Question: I am trying to modify the color, labels and breaks on the legend of this plot, but the scale_xxx_yyyy options won't work. Any suggestions?
My input is like this:
'''
GENE CHR POS key value LOGP
1 A1BG 19 58862834 MAF1P-pval <PHONE> <PHONE>
2 A1CF 10 52566602 MAF1P-pval <PHONE> 3.<PHONE>
3 A2M 12 <PHONE> MAF1P-pval <PHONE> <PHONE>
4 A2ML1 12 <PHONE> MAF1P-pval <PHONE> <PHONE>
5 A4GALT 22 43089044 MAF1P-pval <PHONE> <PHONE>
6 A4GNT 3 137843236 MAF1P-pval <PHONE> <PHONE>
....
31205 ZBTB12 6 31868446 CADD20-pval 0.43193898 0.36457760
31206 ZCCHC24 10 81154122 CADD20-pval 0.<PHONE> 1.82535253
31207 ZDHHC21 9 <PHONE> CADD20-pval 0.79231233 0.<PHONE>
31208 ZMYND19 9 140477032 CADD20-pval 0.89922171 0.<PHONE>
31209 ZNF710 15 90611241 CADD20-pval 0.<PHONE> 1.<PHONE>
31210 ZYG11B 1 53222142 CADD20-pval 0.27036413 0.56805093
'''
The variable key is coded as factor.
and I have generated the following plot using the code:
'''
ggplot(merge3, aes(x=POS, y=LOGP, color=Key)) + geom_point(size=0.3) +
facet_grid(~CHR, switch="x", scales="free_x") +
theme(axis.text.x=element_blank(),axis.ticks.x=element_blank(), panel.spacing.x=unit(0.001, "lines"), panel.grid = element_blank(), panel.border = element_blank(), strip.background=element_rect(fill="white")) +
labs(title="stacked Manhattan MAF1P, CADD20", y="-log10(p)", x= "chromosome") +
scale_y_continuous(limits=c(0,12), expand = c(0,0)) +
geom_hline(yintercept=5.3, color = "red") +
geom_hline(yintercept=3.3, color = "blue")
'''
Manhattan plot combining two datasets

Now, I try to modify different aspects of the legend, like color, title, labels or breaks using:
'''
bp + scale_x_discrete(limits=c("MAF1"<="1%","CADD">="20"))
bp + scale_fill_discrete(name="Gene Sets", breaks=c("MAF <= 1%","CADD >=20"), labels=c("MAF1"<="1%","CADD">="20"))
bp + scale_fill_manual(values = c("#d8b365", "#f5f5f5"))
'''
But none of these work, I have only managed to change legend title by using:
'''
bp + labs(colour="Gene Sets")
'''
Any suggestions would be highly appreciated
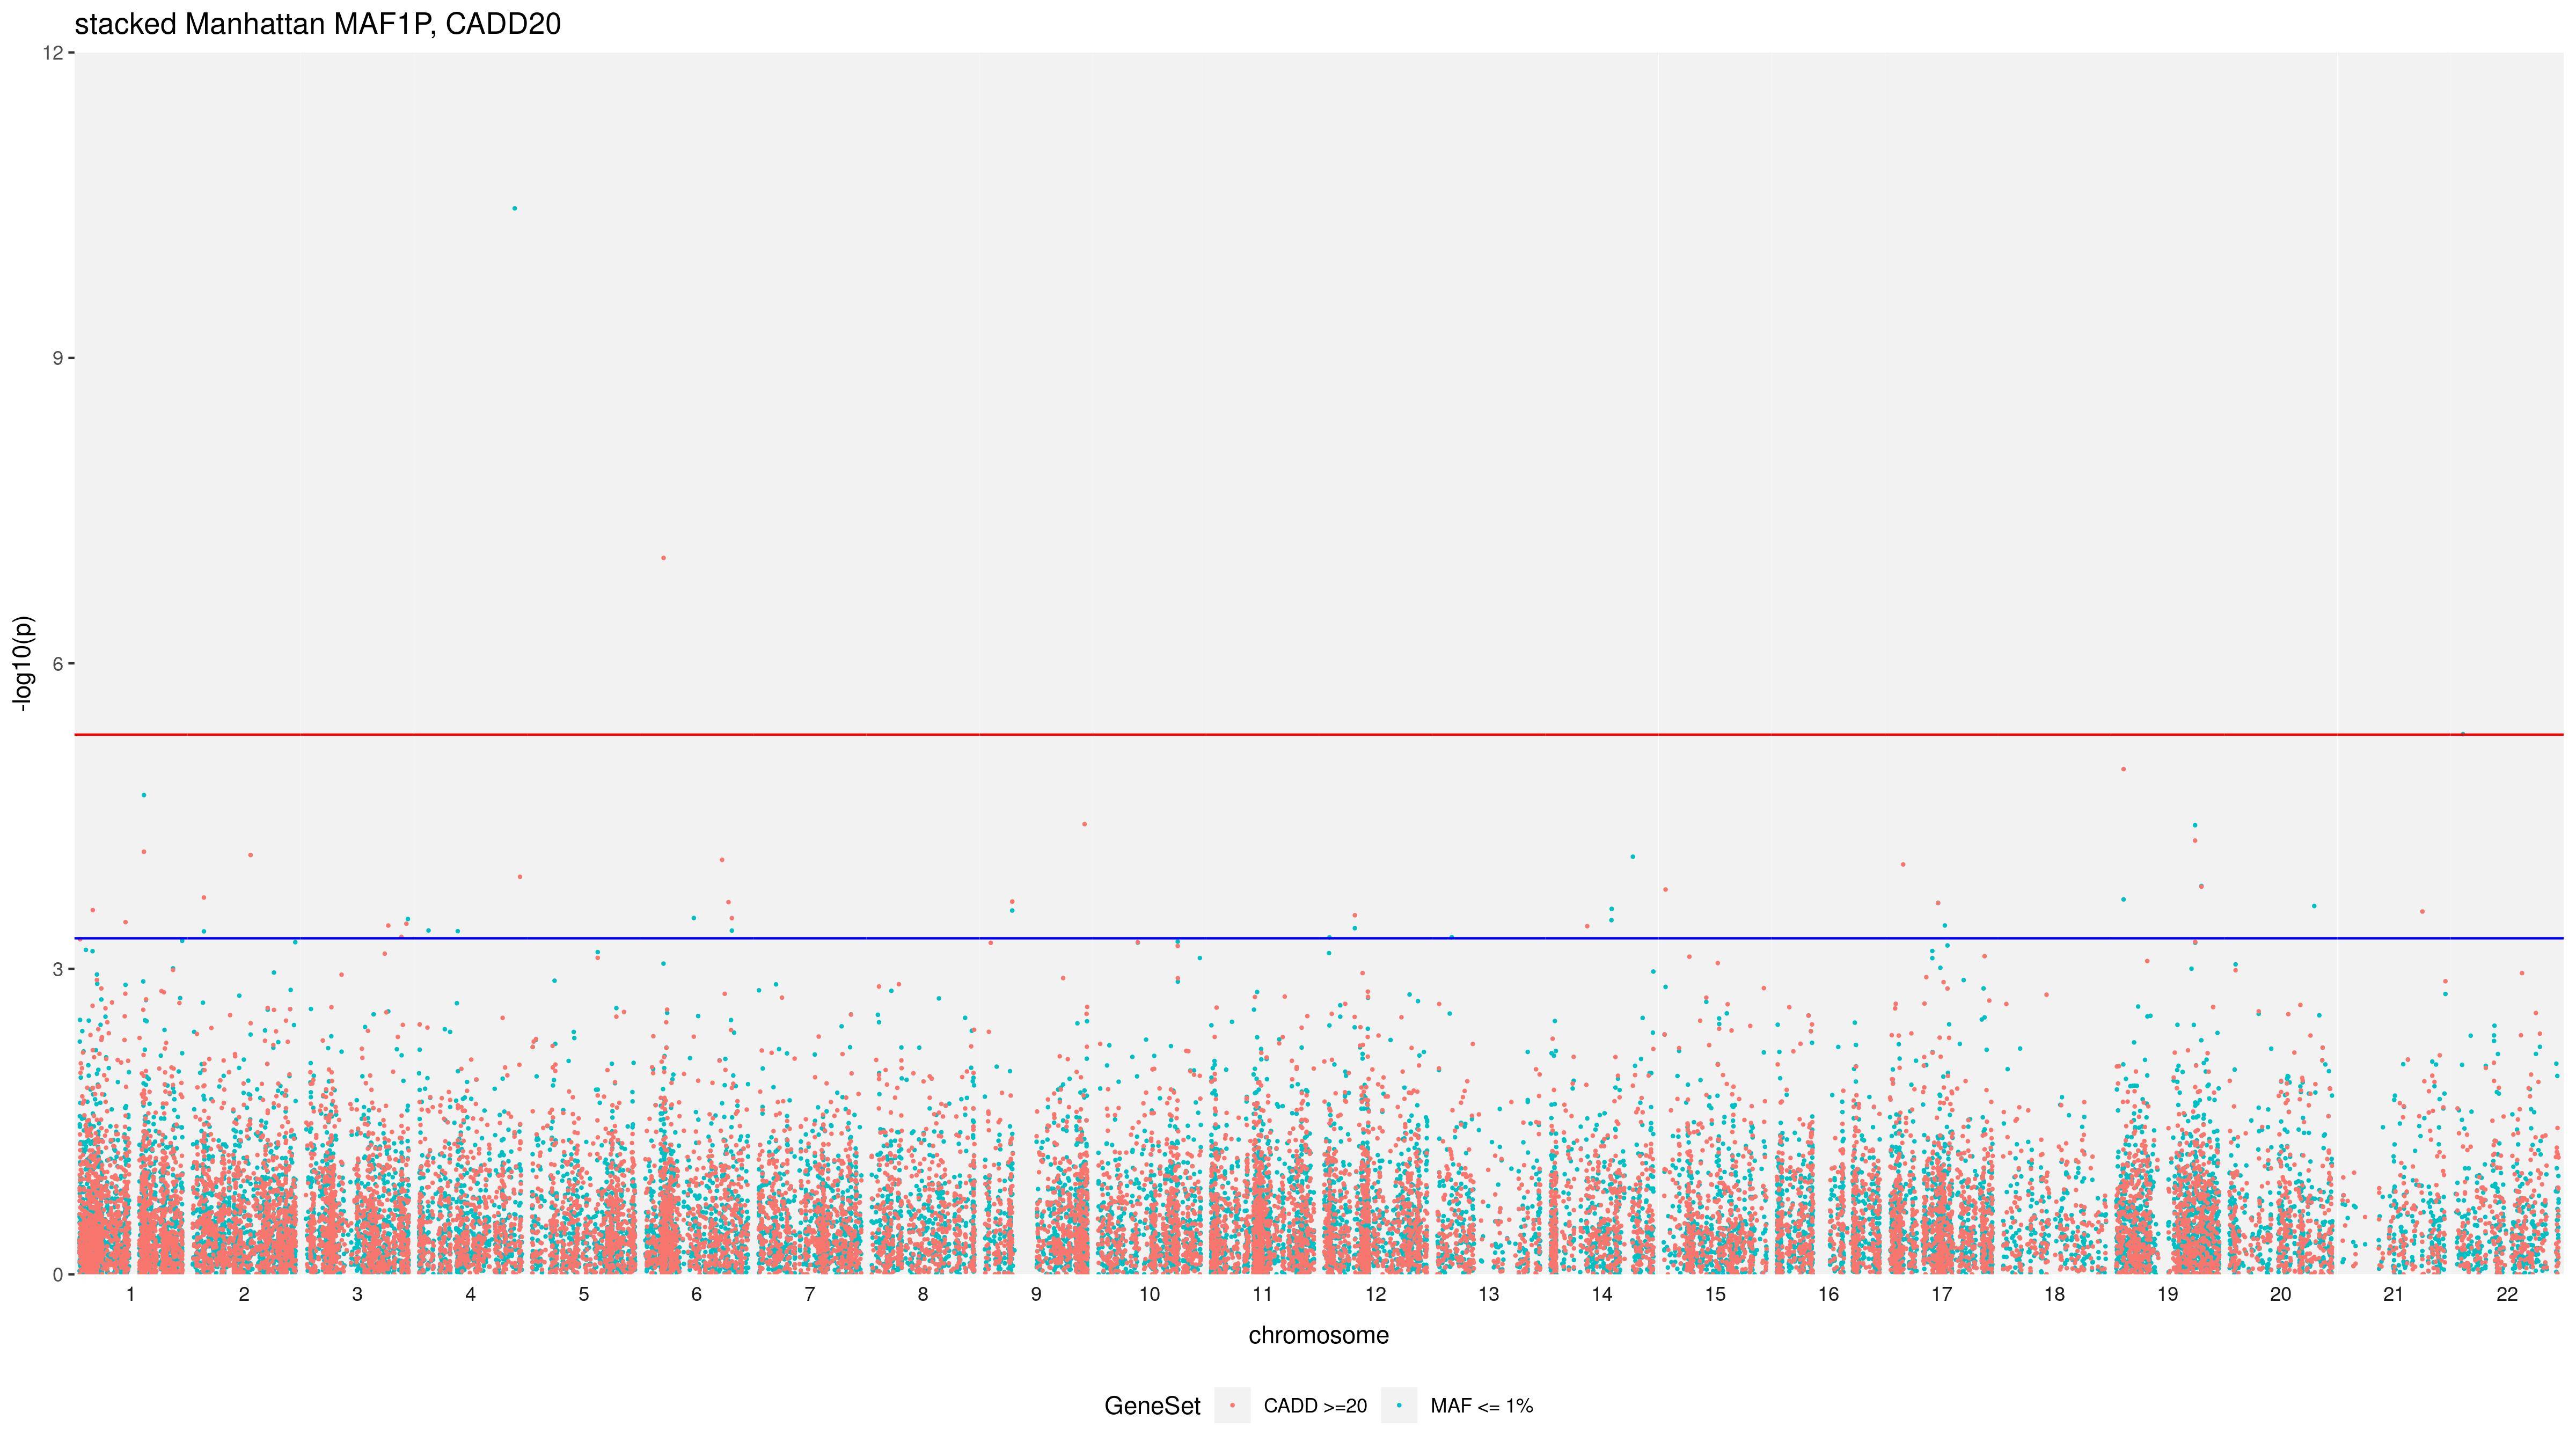
Answer: Note that you are using "Key" in your code, whereas the input data you showed has "key".
First we simulate some data that looks like yours:
'''
library(TxDb.Hsapiens.UCSC.hg19.knownGene)
g = genes(TxDb.Hsapiens.UCSC.hg19.knownGene)
g = g[seqnames(g) %in% seqlevels(g)[1:24]]
seqlevels(g) = sub("chr","",seqlevels(g))
merge3 = data.frame(GENE=rep(g$gene_id,2),
CHR=rep(as.character(seqnames(g)),2),
POS=rep(start(g),2),
LOGP=-log10(runif(length(g)*2)),
Key = rep(c("MAF1P-pval","CADD20-pval"),each=length(g))
)
merge3$CHR = factor(merge3$CHR,levels=seqlevels(g)[1:24])
head(merge3)
GENE CHR POS LOGP Key
1 1 19 58858172 0.<PHONE> MAF1P-pval
2 10 8 <PHONE> 1.83126403 MAF1P-pval
3 100 20 43248163 0.46686285 MAF1P-pval
4 1000 18 25530930 0.96742037 MAF1P-pval
5 10000 1 243651535 0.31012565 MAF1P-pval
6 100008586 X 49217763 0.61290850 MAF1P-pval
'''
Then we plot:
'''
bp = ggplot(merge3, aes(x=POS, y=LOGP, color=Key)) + geom_point(size=0.3) +
facet_grid(~CHR, switch="x", scales="free_x") +
theme(axis.text.x=element_blank(),axis.ticks.x=element_blank(), panel.spacing.x=unit(0.001, "lines"), panel.grid = element_blank(), panel.border = element_blank(), strip.background=element_rect(fill="white")) +
labs(title="stacked Manhattan MAF1P, CADD20", y="-log10(p)", x= "chromosome") +
scale_y_continuous(limits=c(0,12), expand = c(0,0)) +
geom_hline(yintercept=5.3, color = "red") +
geom_hline(yintercept=3.3, color = "blue")
'''
The last part to modify your legend, so your keys are sorted alphabetically, to make it less confusing, set the colors first:
'''
COLS=c("#d8b365", "#f5f5f5")
names(COLS) = levels(merge3$Key)
'''
Then we use breaks to reverse the order and give labels:
'''
bp+scale_color_manual(name="Gene Sets",values = COLS,
breaks = rev(names(COLS)),labels=c("MAF <= 1%","CADD >=20"))
'''